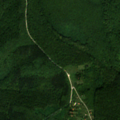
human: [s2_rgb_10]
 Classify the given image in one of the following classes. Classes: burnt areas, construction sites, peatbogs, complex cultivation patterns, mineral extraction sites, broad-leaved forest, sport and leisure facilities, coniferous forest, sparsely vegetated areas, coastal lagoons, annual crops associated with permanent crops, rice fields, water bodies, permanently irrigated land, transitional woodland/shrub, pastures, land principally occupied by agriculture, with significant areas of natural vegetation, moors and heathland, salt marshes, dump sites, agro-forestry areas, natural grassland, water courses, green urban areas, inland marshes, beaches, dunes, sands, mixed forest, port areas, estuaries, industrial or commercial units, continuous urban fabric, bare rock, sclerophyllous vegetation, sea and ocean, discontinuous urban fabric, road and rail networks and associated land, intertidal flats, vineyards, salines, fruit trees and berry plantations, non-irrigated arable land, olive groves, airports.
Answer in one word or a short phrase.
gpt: land principally occupied by agriculture, with significant areas of natural vegetation, broad-leaved forest, mixed forest